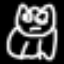
Label: frog